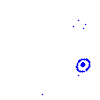
Particle: electron